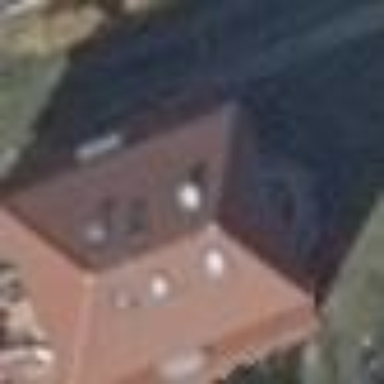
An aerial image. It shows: Apartments building with gambrel-shaped roof.